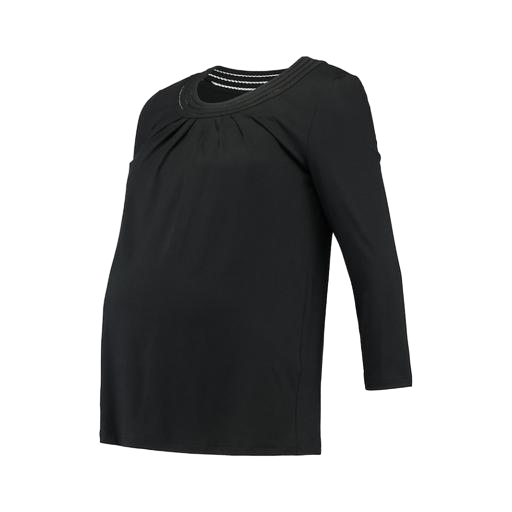
black three-quarter-sleeve top only macy, three-quarter sleeved jersey top, black romy pleat-front top, white background